Interaction volume radius: 10 \u00c5
Interaction volume height: 25 \u00c5
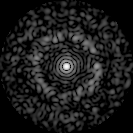
Disorder parameter: 0.8451